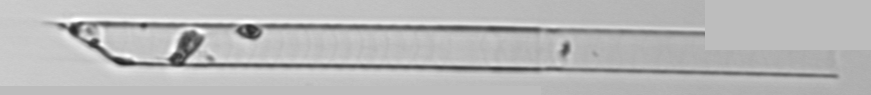
Label: Rhizosolenia